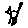
Label: cat